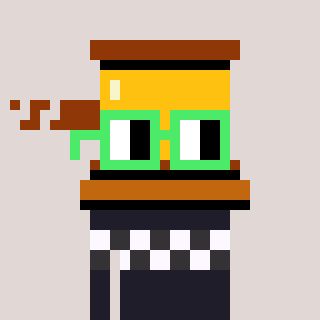
a pixel art character with square light green glasses, a gavel-shaped head and a grayscale-colored body on a warm background